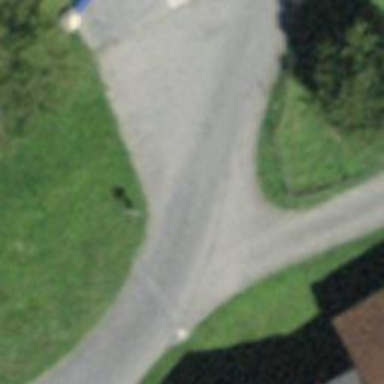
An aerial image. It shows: Bus stop along the road.